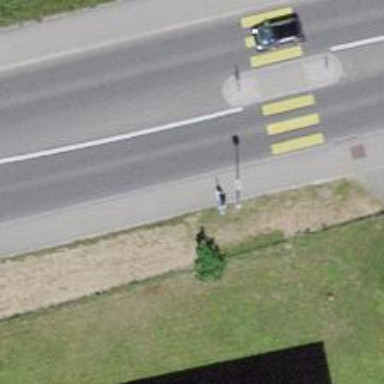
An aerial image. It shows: Bus stop with platform for public transport.